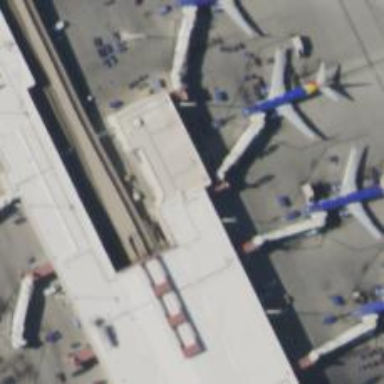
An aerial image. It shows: Airport gate.